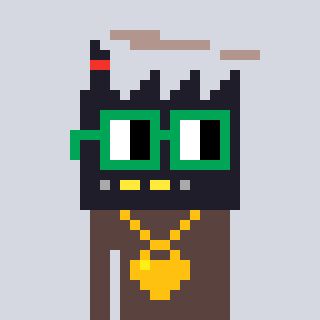
a pixel art character with square green glasses, a factory-shaped head and a darkbrown-colored body on a cool background